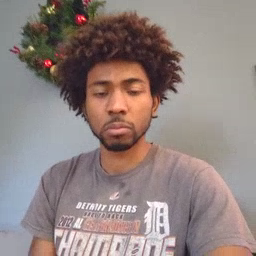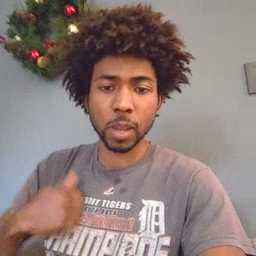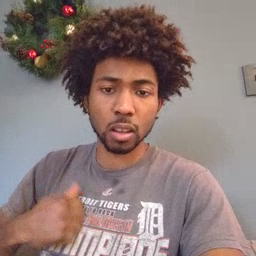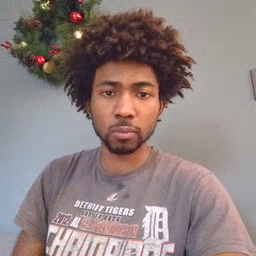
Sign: bath